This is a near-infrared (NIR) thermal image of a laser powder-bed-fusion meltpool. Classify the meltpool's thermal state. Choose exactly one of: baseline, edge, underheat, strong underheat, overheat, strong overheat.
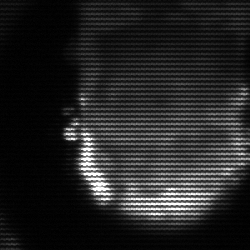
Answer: baseline